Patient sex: M
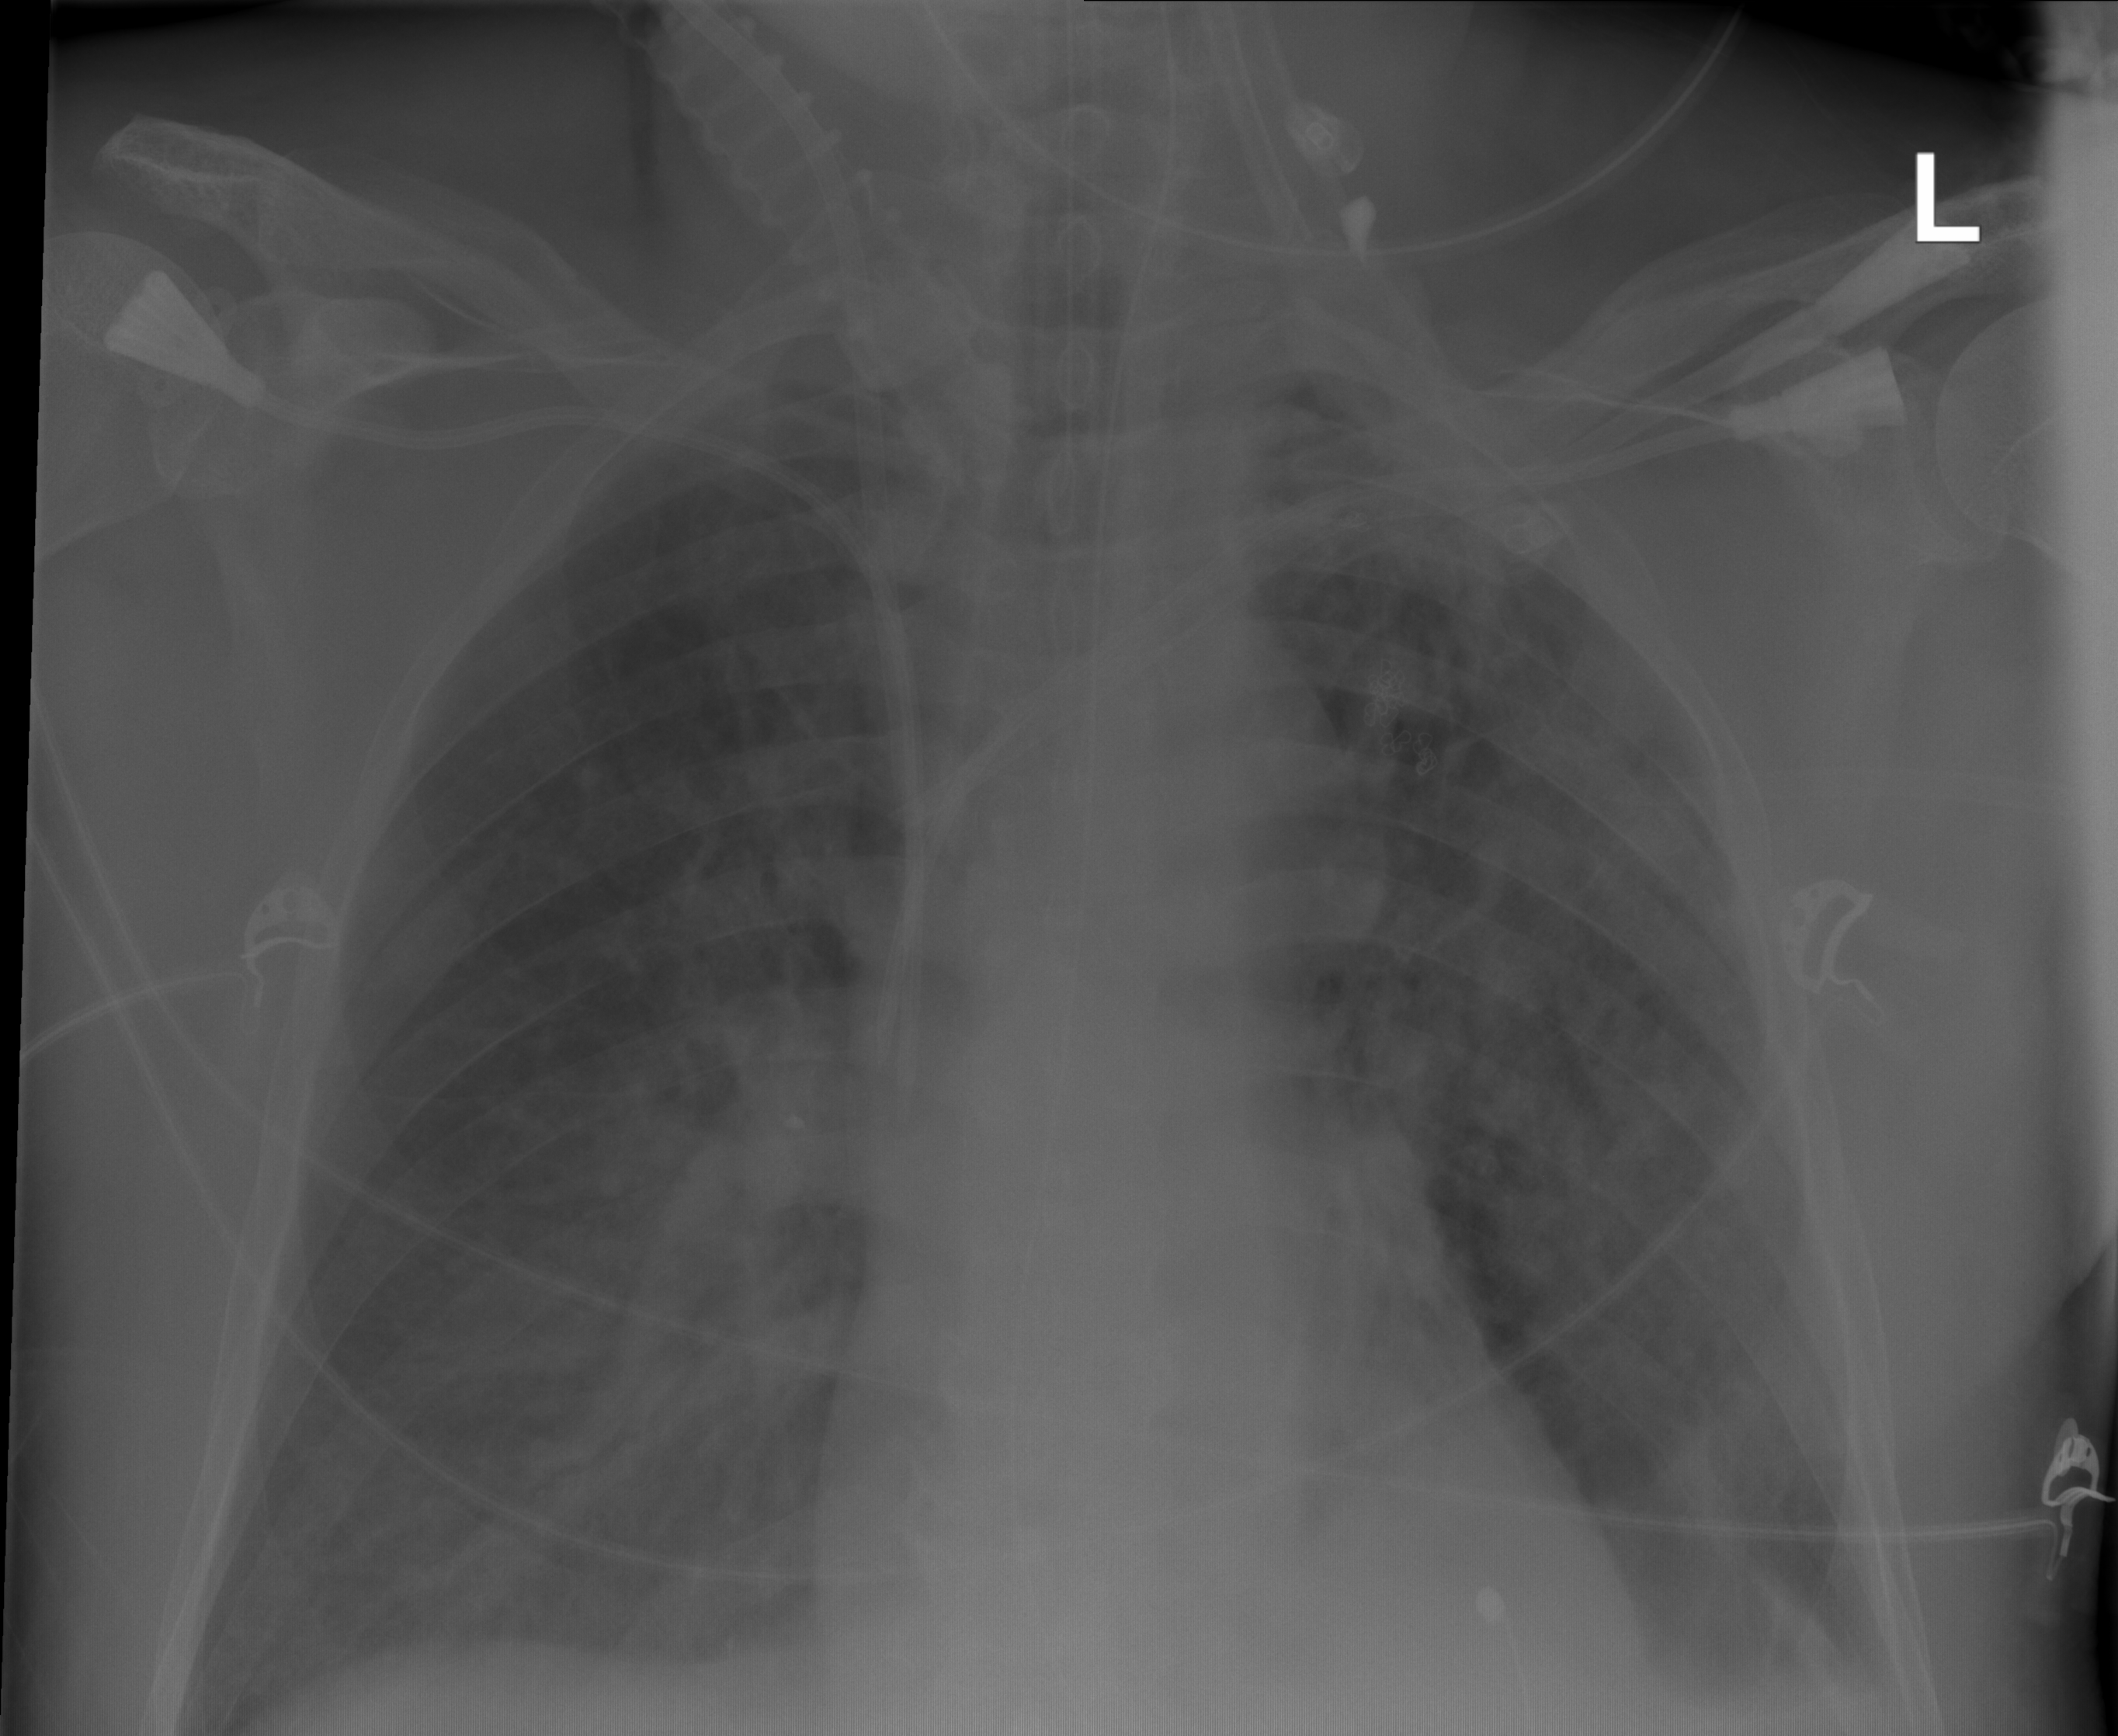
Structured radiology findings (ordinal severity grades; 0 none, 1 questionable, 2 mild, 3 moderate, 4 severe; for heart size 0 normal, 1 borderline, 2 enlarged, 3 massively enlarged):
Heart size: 0
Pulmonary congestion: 2
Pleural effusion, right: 0
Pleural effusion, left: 2
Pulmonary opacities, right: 2
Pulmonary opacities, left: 3
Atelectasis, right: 2
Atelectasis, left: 2